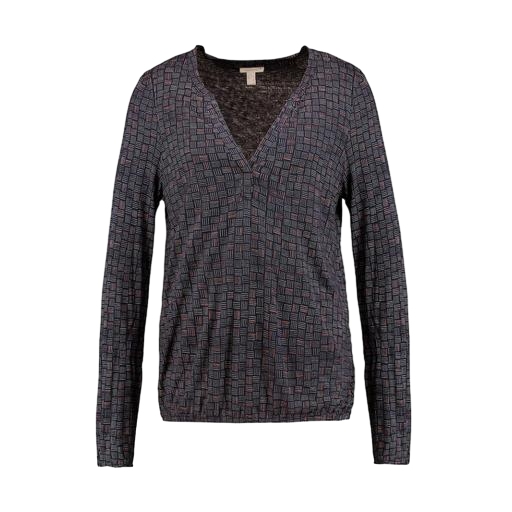
multicolor v-neck top only macy, black geo-print t-shirt only macy, long-sleeve top, white background